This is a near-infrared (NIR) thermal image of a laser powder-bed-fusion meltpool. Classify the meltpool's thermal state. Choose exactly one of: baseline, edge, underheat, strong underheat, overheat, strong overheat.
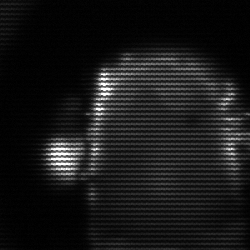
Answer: baseline